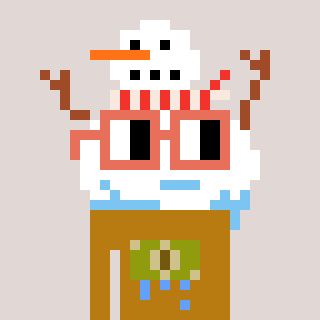
a pixel art character with square orange glasses, a snowman-shaped head and a gold-colored body on a warm background